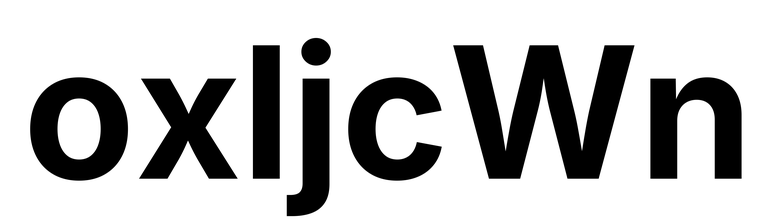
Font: Inter_Bold